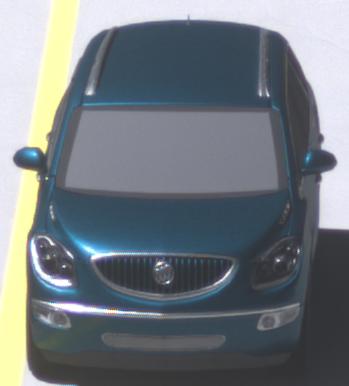
Make: Buick
Model: Enclave
Detailed model: GMT967
Model produced from: 2007
Model produced until: 2017
Doors: 5
Color: blue
Road condition: dry road
Daytime: midday
Contrast: high contrast